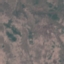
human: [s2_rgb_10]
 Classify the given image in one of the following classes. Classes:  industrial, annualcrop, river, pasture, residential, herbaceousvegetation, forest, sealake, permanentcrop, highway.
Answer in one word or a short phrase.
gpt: HerbaceousVegetation